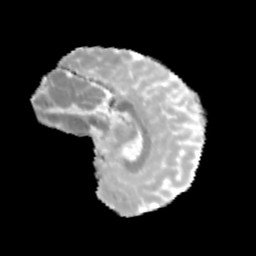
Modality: MD
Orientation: sagittal
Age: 12
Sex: male
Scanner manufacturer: siemens
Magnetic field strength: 3 T
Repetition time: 3.8 s
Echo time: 0.07 s